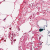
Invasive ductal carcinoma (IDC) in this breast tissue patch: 0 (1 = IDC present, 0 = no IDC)